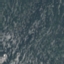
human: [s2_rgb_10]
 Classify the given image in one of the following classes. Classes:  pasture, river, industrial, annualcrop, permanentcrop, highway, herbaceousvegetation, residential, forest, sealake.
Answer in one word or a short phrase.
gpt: HerbaceousVegetation